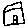
Label: house